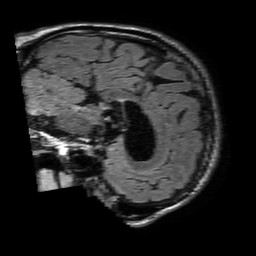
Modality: FLAIR
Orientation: sagittal
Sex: male
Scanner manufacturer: philips
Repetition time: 11 s
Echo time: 0.125 s